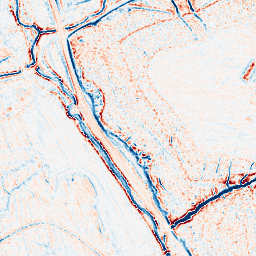
Category: edge_preserving
Decomposition family: anisotropic_diffusion
Decomposition parameters: iterations: 20
kappa: 30
gamma: 0.05
Upsampling method: bilinear
Upsampling parameters: scale: 2
Upsampling scale: 2